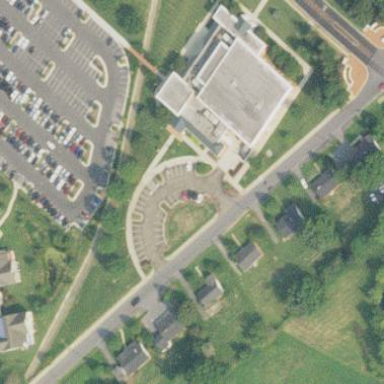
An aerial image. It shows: College building.